You are looking at the unprocessed time series of a bearing vibration snapshot. What is the most likely bearing condition (normal, inner_race, outer_race, ball)?
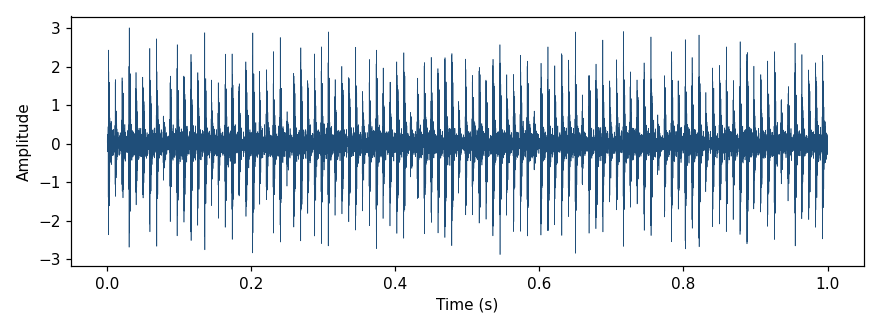
Answer: outer_race